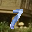
Label: 7